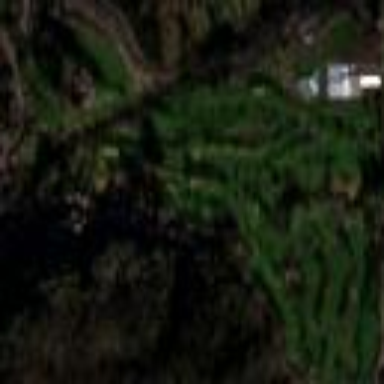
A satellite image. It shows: Golf course surrounded by greenery.